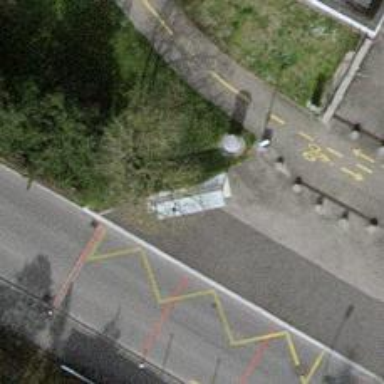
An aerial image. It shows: Public transport shelter.